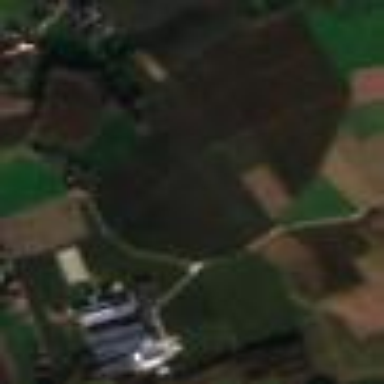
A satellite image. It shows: Apple orchard.